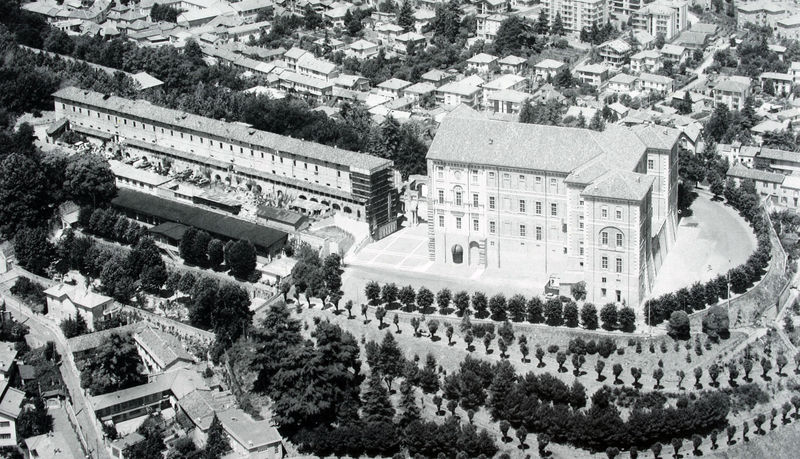
Titel: Luftaufnahme vom Castello di Rivoli oder Museum für moderne Kunst
Künstler: Filippo Juvarra
Standort: Rivoli bei Turin
Institution: Castello di Rivoli oder Museum für moderne Kunst
Schlagwörter: baum, dunkel, schatten, weiß, bäume, stadt, fenster, grau, hell, licht, schwarz, straße, anlage, dach, gebäude, haus, park, schloss, weg, architektur, häuser, hügel, kirche, pfad, wege, fassaden, italien, schule, hang, dächer, allee, hof, markt, platz, vogelperspektive, hoch, foto, fotografie, luftaufnahme, photographie, stadtansicht, straßen, kloster, türme, stockwerk, groß, photo, alleen, stall, etagen, bau, bauten, chateau, pfade, komplex, regierung, luftbild, hochhaus, hochhäuser, allen, gebäuder, baumallee, riegel, ministerium, weii, tür berg, bauwek, luftbil